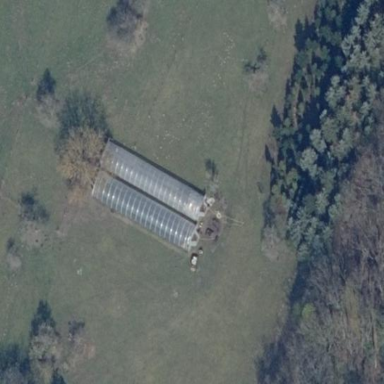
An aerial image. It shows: Greenhouse.